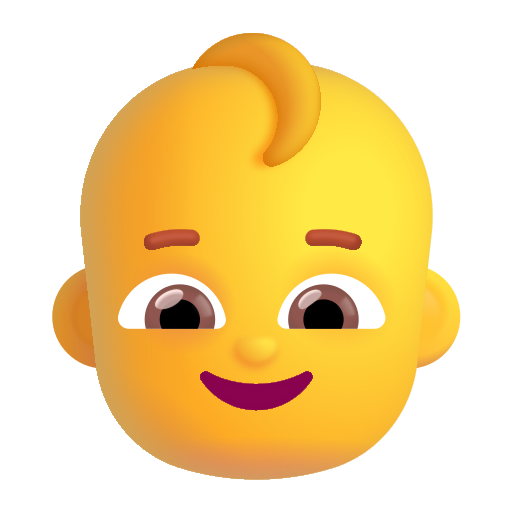
baby color default